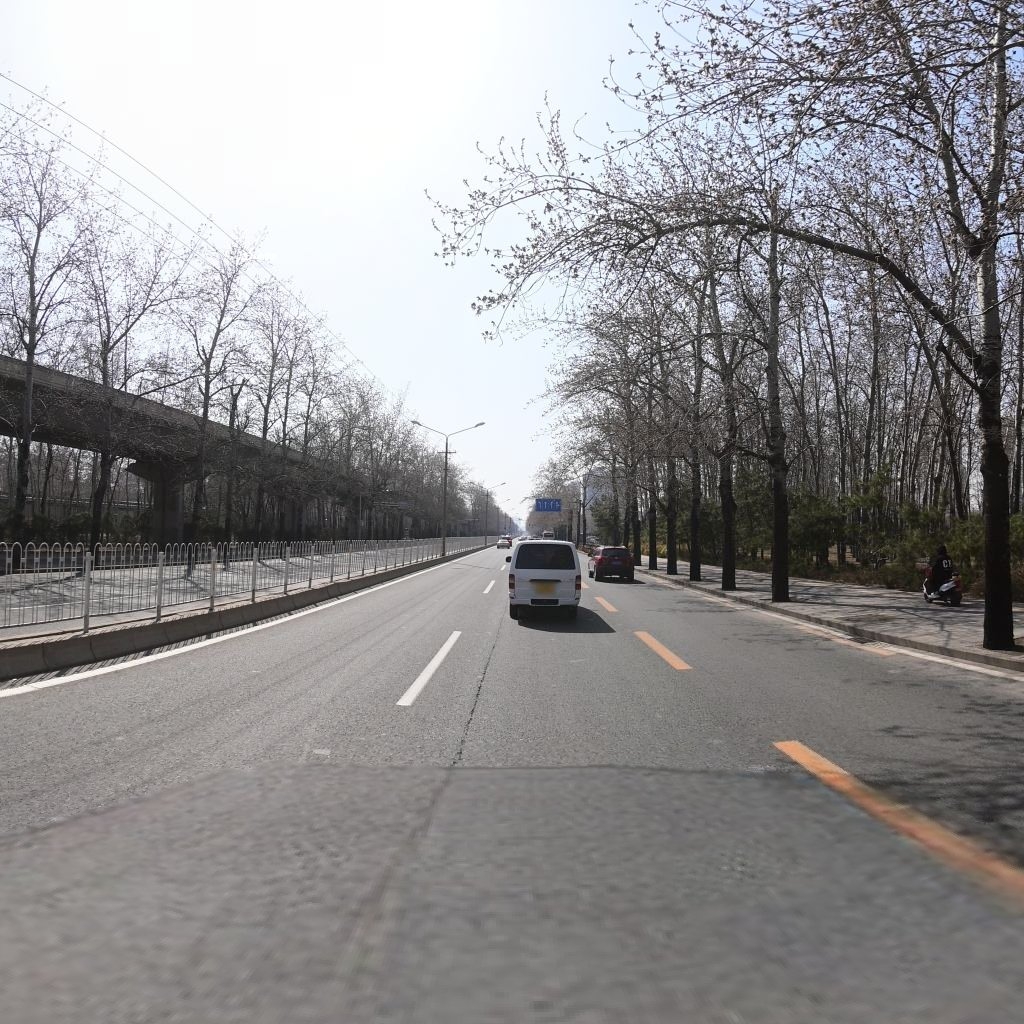
Region: Chaoyang
Road damage annotations: longitudinal crack